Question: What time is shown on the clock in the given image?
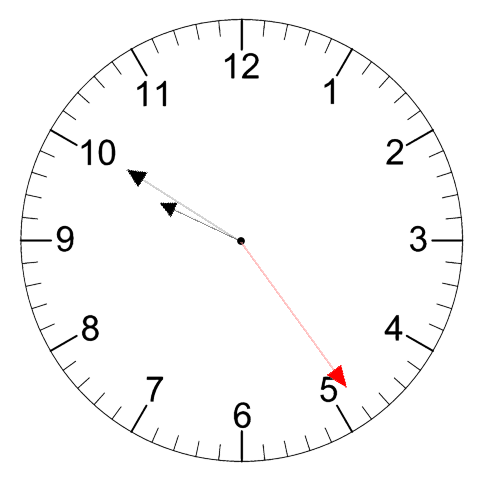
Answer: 09:50:24